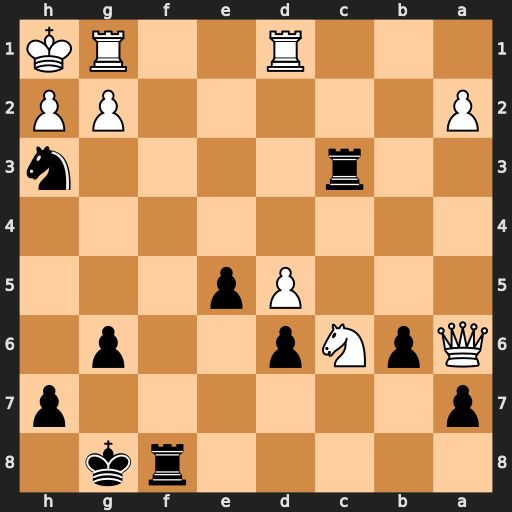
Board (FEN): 5rk1/p6p/QpNp2p1/3Pp3/8/2r4n/P5PP/3R2RK
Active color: b
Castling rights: -
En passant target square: -
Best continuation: Nf2#